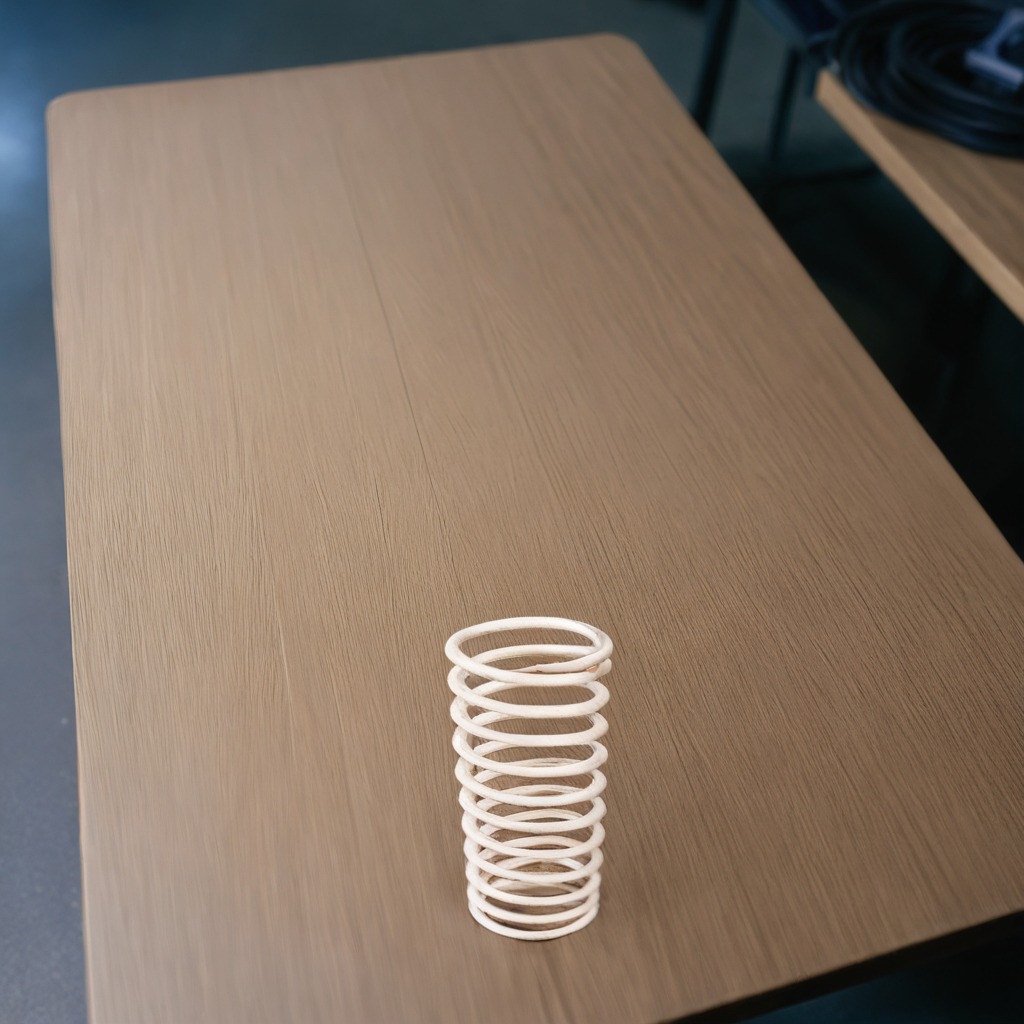
A coiled metal spring is lying on the table.